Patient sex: F
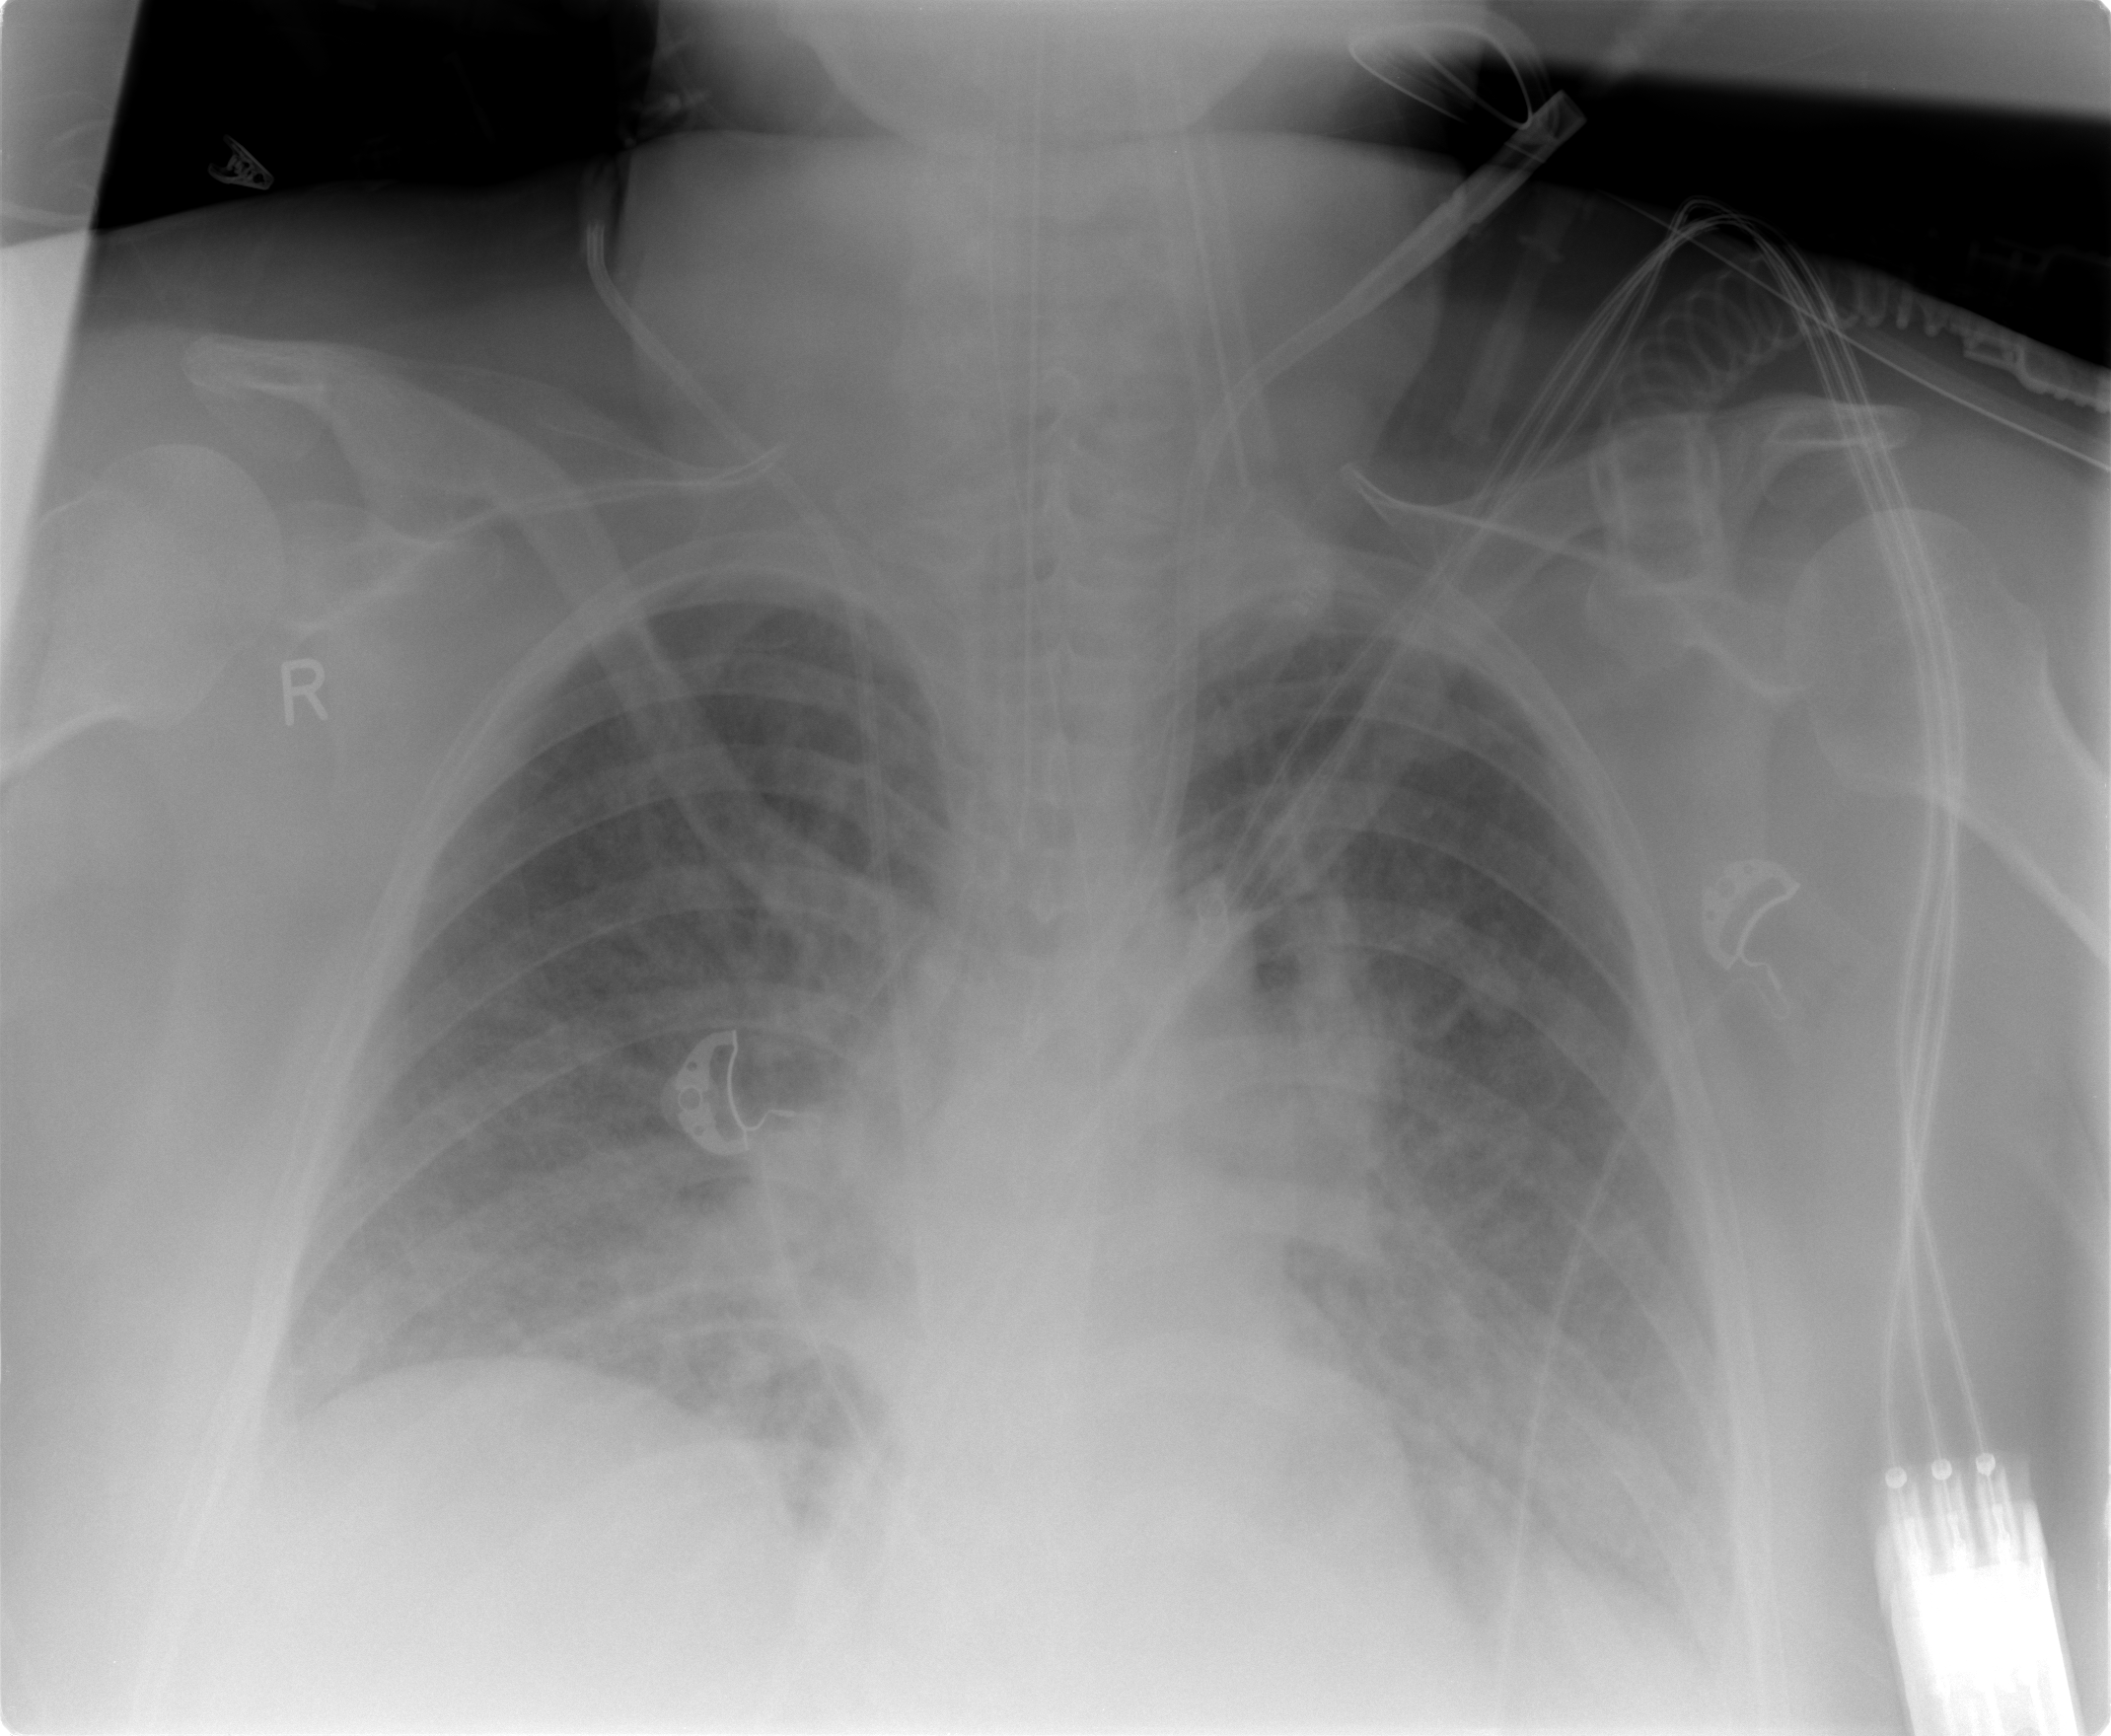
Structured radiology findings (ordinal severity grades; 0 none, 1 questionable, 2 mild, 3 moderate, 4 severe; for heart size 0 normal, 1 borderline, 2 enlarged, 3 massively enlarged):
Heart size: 0
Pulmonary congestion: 2
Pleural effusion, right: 2
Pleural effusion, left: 2
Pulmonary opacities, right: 2
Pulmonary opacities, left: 2
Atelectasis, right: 1
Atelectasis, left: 1